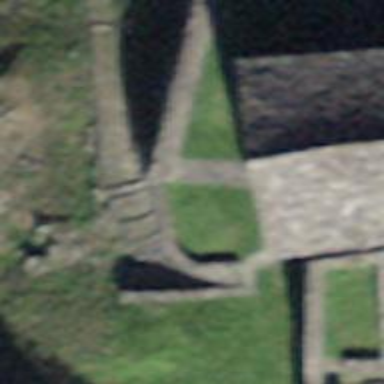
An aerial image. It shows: Path with unhewn cobblestone surface.